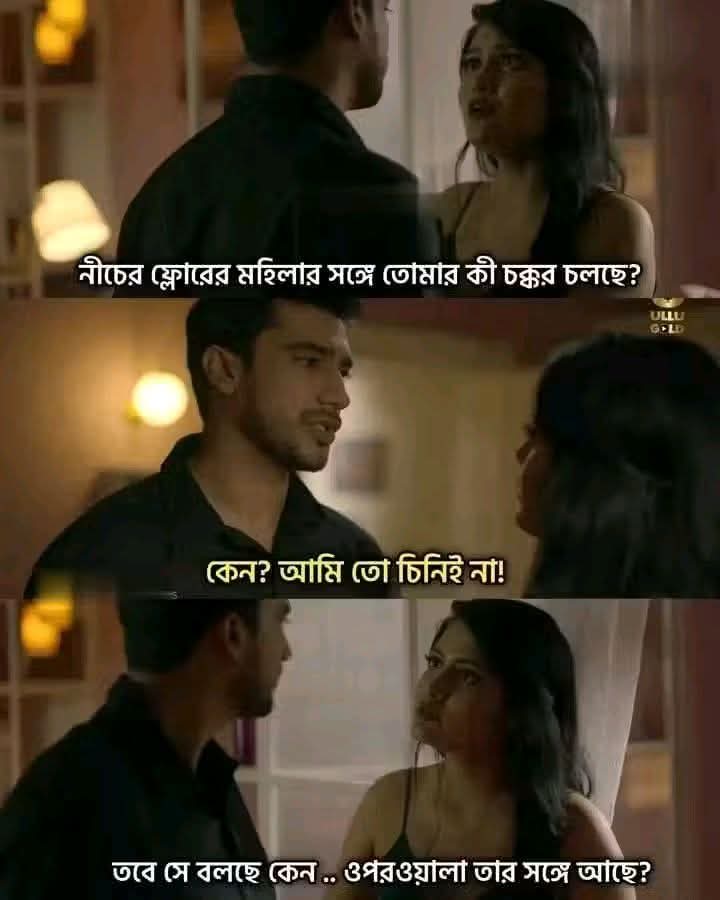
Text: নীচের ফ্লোরের মহিলার সঙ্গে তোমার কী চক্কর চলছে?
কেন? আমি তো চিনিই না!
তবে সে বলছে কেন.. ওপরওয়ালা তার সঙ্গে আছে?
Label: Non Hate